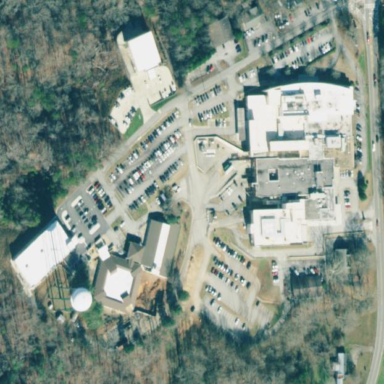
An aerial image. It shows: Hospital.